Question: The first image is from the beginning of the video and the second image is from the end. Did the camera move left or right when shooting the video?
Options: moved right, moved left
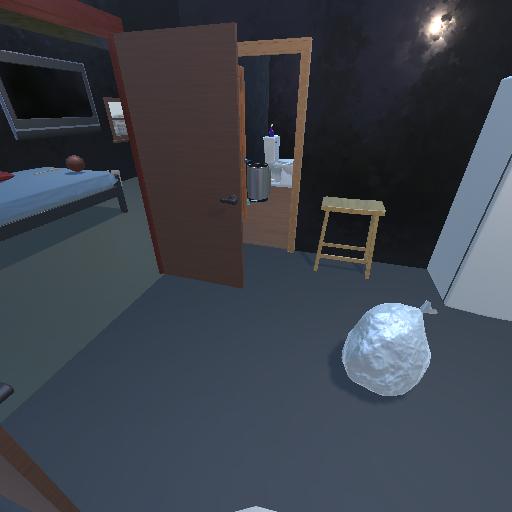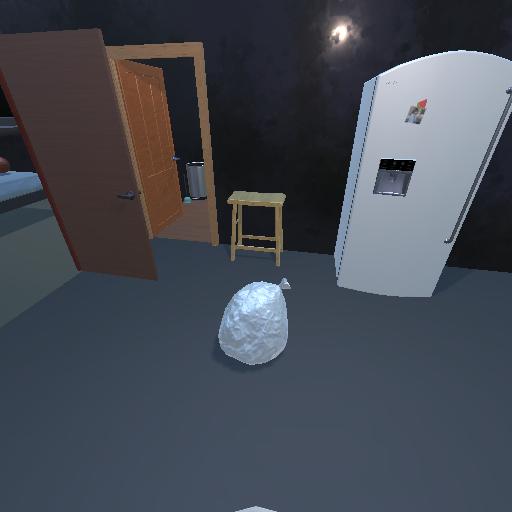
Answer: moved right